Question: I would like to have a picture like:

I'd like it displayed in the top right corner of each of my images, 5px from the right and top of the image. I have the functions for showing and hiding the x as well as removing the appropriate elements, but I'm very bad with CSS positioning and I don't know how to get it to show in the top right corner.
code so far:
<URL>
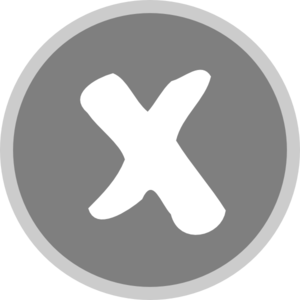
Answer: This should be a piece of cake! You can position that element 'absolute', which means that it'll not flow with the layout but will instead get its position based off that of it's nearest relative parent. Let's pretend you have that "x" in an anchor, like this:
'''
<div class="container">
<a class="close" href="#">x</a>
</div>
'''
You would want to make sure that there's a relative parent somewhere. This will be the starting point from which your 'top' and 'right' CSS rules will be applied. To make the anchor 5px from the top right of the container...
'''
div.container {
position: relative;
// possibly important to set width, height, etc.
}
a.close {
// set size, background image, etc.
display: block;
position: absolute;
top: 5px;
right: 5px;
}
'''